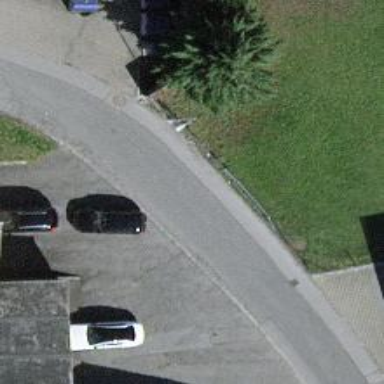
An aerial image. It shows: Residential road with asphalt surface.